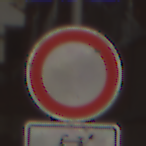
Verkehrszeichen: VerbotFahrzeugeAllerArt
Zusatzzeichen unten: EinspurigeFahrzeugeFrei4
Umgebung: Outdoor, Nature
Tageszeit: MorningAfternoon
Wetter: Clear
Licht: Natural
Jahreszeit: Summer
Kontrast: HighContrast